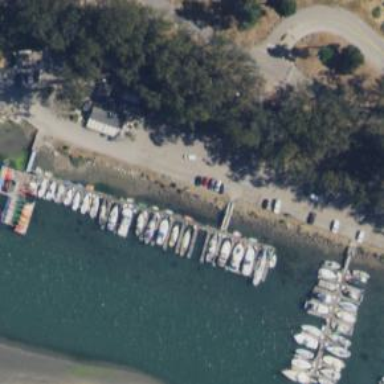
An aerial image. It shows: Pier with mooring facilities.